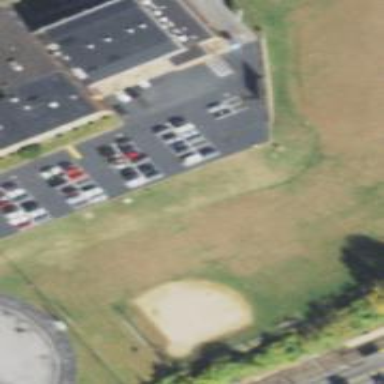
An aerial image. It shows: Baseball pitch for leisure land.